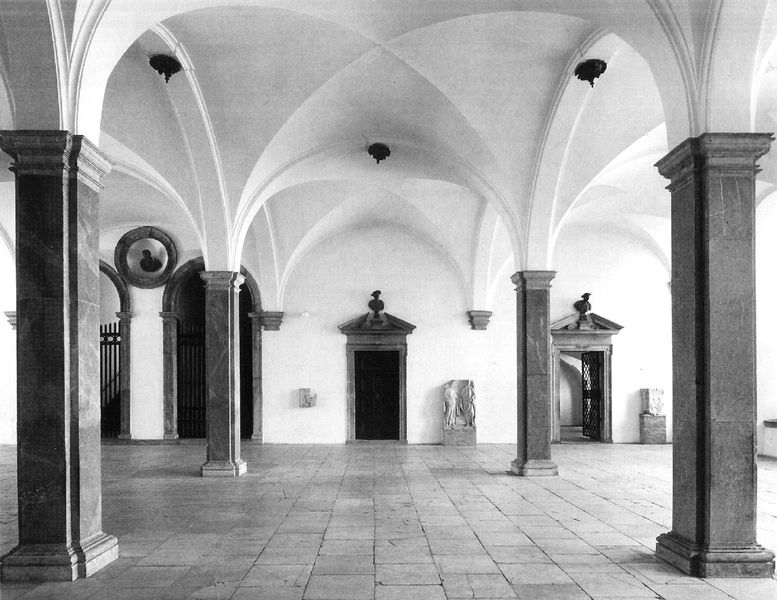
Titel: Rathaus in Augsburg
Künstler: Elias Holl
Standort: Augsburg, Maximilianstraße (EU - D - B)
Schlagwörter: weiß, marmor, pfeiler, säule, säulen, tür, architektur, spiegel, gitter, kirche, rund, bogen, türen, fußboden, saal, rundbogen, balken, tor, halle, foto, bögen, gewölbe, torso, schwarz-weiß, kacheln, photo, schlussstein, kreuzgrat, kreuzgratgewölbe, rippengewölbe, schlusssteine, offene tür, epitaph, gittertür